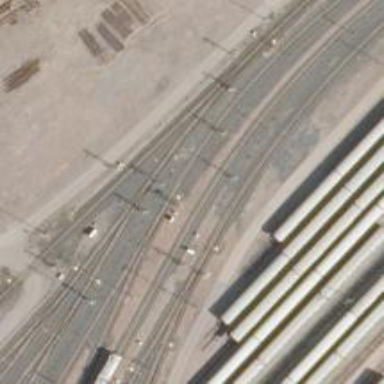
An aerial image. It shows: Rail yard with electrified contact lines for the railway.